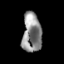
Tissue: skin
Cell type: Epithelial cells
Senescence score: 0.2484
Nuclear area (px): 736
Mean DAPI intensity: 139.526